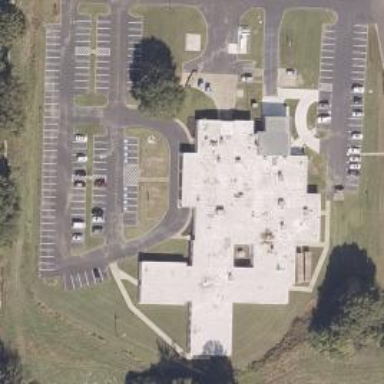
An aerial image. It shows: Healthcare facility identified as hospital.